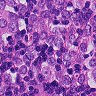
Metastatic tissue present: yes